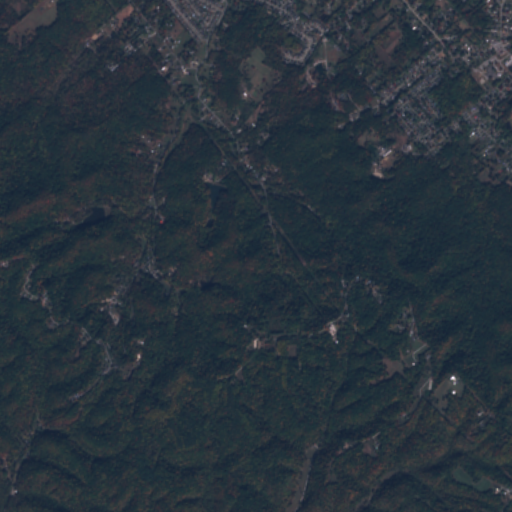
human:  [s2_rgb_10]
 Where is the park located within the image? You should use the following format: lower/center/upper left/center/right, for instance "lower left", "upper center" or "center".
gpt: The park is located in the upper center of the image.
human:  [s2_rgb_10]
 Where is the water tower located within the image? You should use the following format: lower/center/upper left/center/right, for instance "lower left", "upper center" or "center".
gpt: The water tower is located in the lower center of the image.
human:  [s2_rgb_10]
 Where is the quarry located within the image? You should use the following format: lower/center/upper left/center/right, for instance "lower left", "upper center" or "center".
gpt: There is no quarry in the image.